Aerial crown-view tile of a tropical tree (Barro Colorado Island, Panama), acquired 20250217:
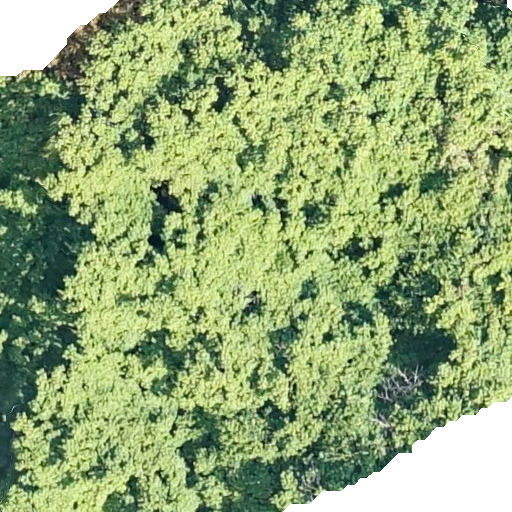
Species: Tachigali panamensis
GBIF accepted scientific name: Tachigali panamensis
Crown area: 488.603 m²